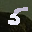
Label: 5